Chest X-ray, PA view. Patient: 53 years old, sex M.
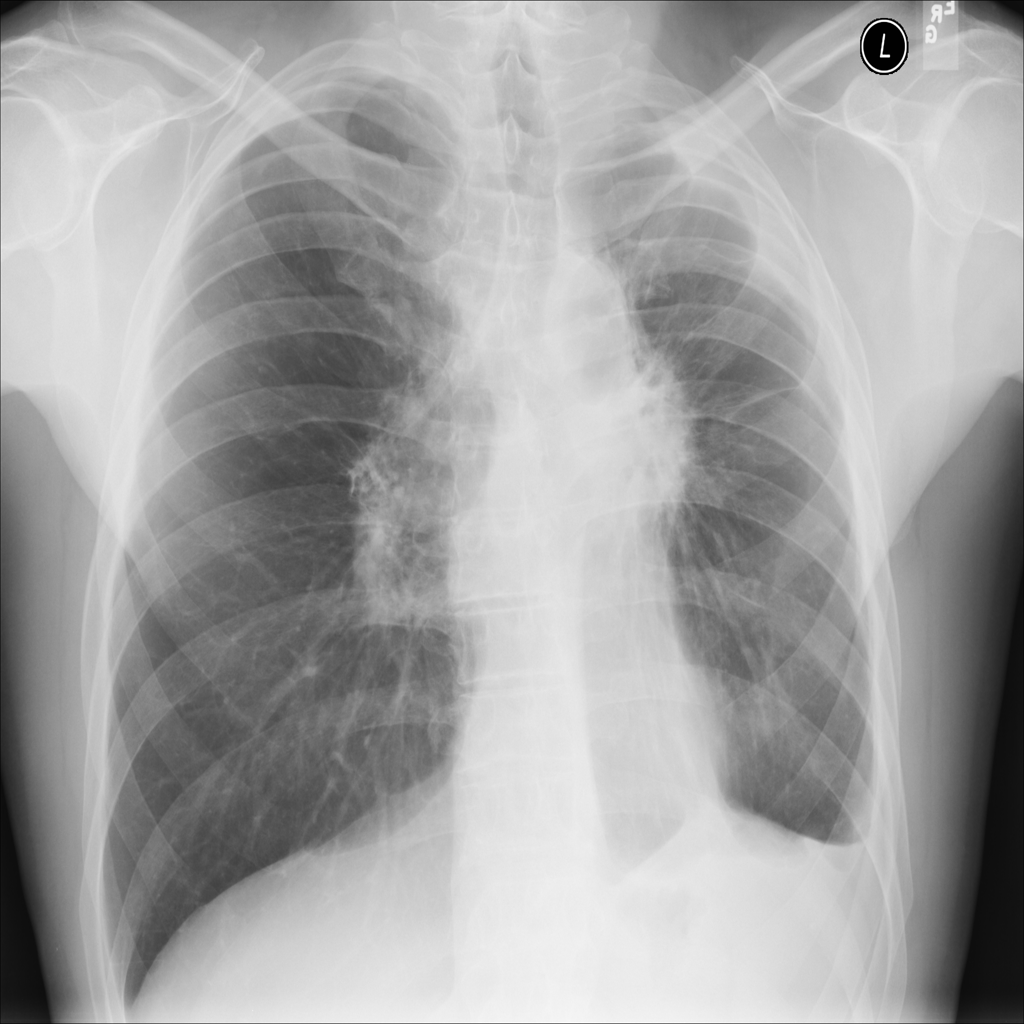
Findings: Mass